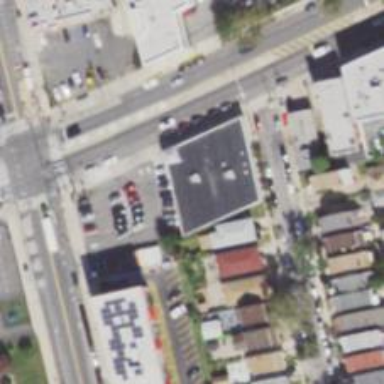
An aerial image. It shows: Pharmacy providing healthcare services.